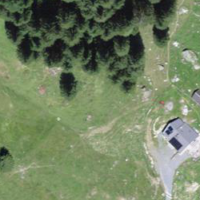
EUNIS habitat code: 32
Species observed at this site:
Pimpinella major
Lilioceris merdigera
Orchis mascula
Macroglossum stellatarum